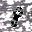
Label: 8